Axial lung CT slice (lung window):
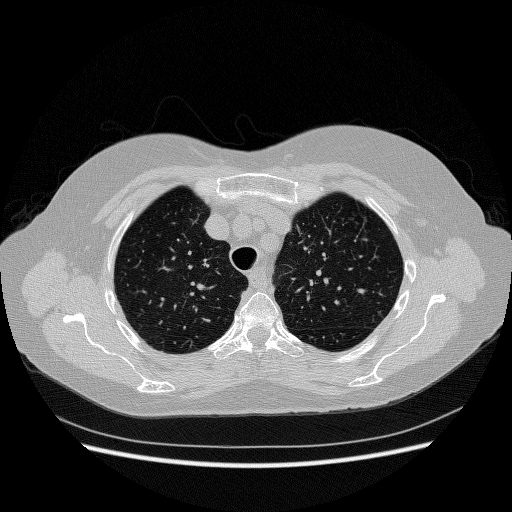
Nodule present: no